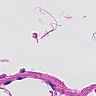
Metastatic tissue present: no